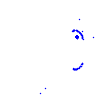
Particle: kaon